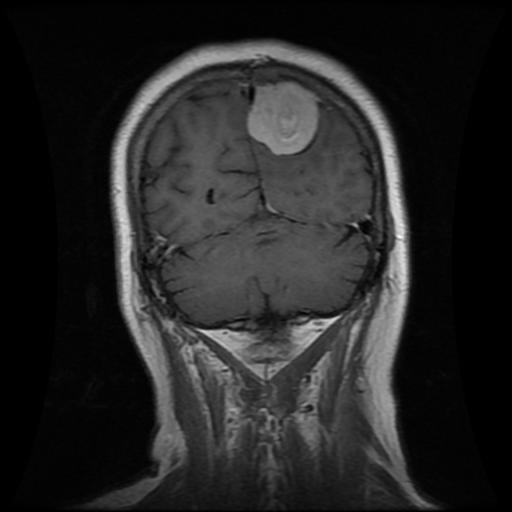
Label: meningioma